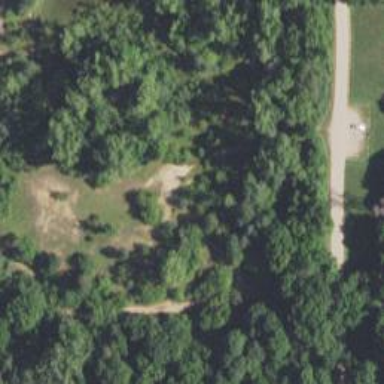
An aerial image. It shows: Disc golf hole.